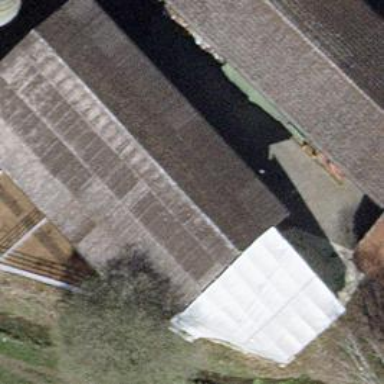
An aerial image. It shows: Farm auxiliary building with gabled roof.